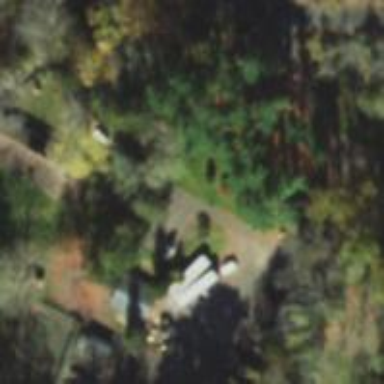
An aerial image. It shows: Driveway leading to service road.